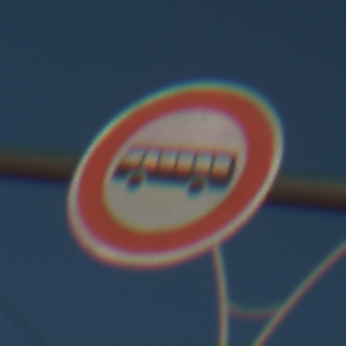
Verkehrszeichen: VerbotKraftomnibusse
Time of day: MorningAfternoon
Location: Outdoor (Urban)
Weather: Clear
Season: NotSpecified
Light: Natural